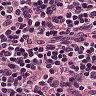
Metastatic tissue present: no